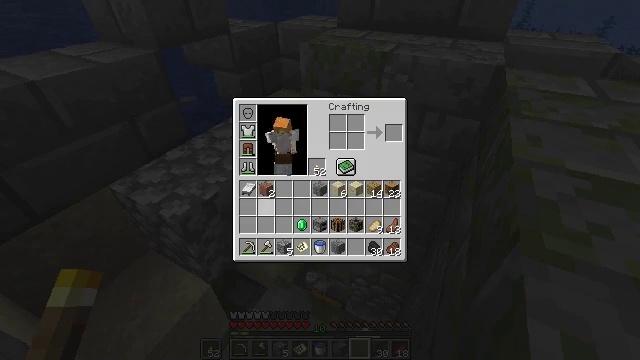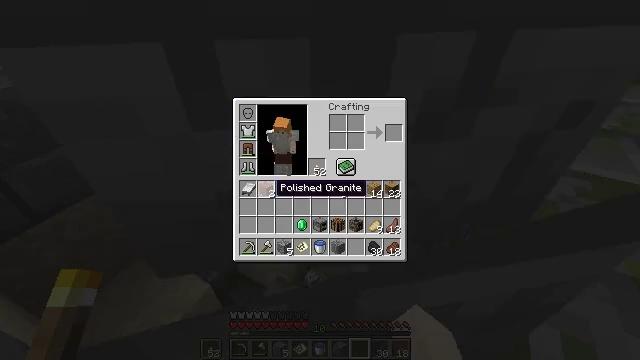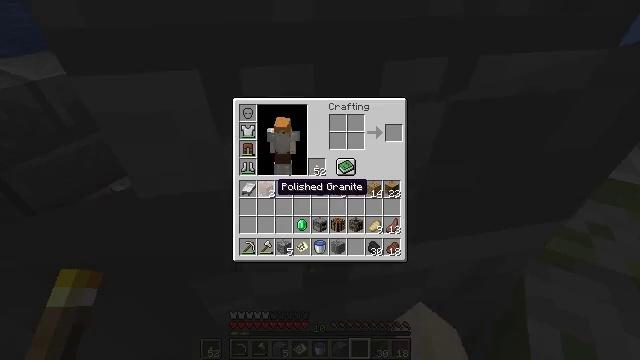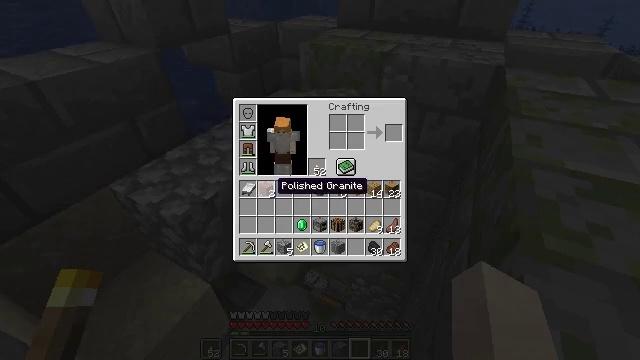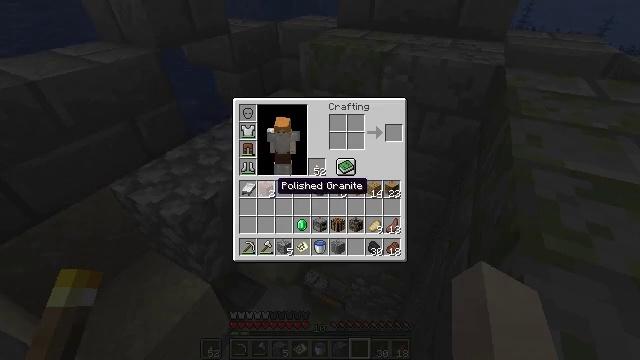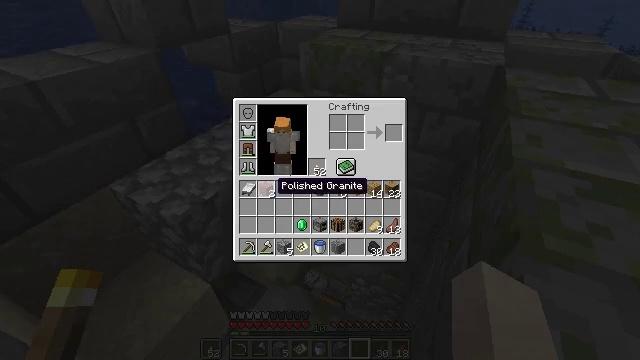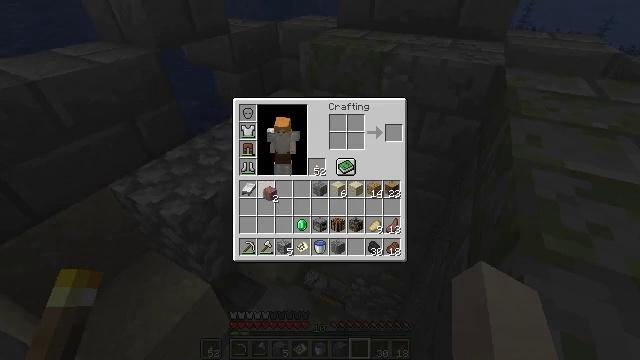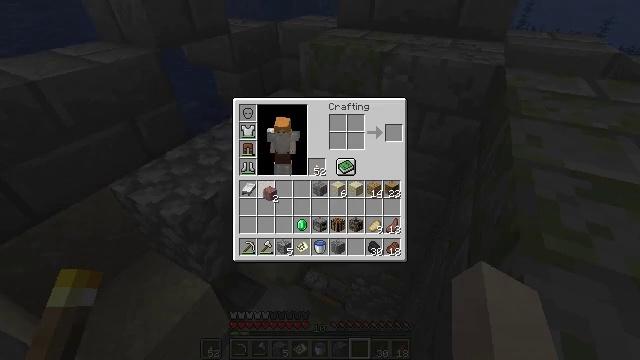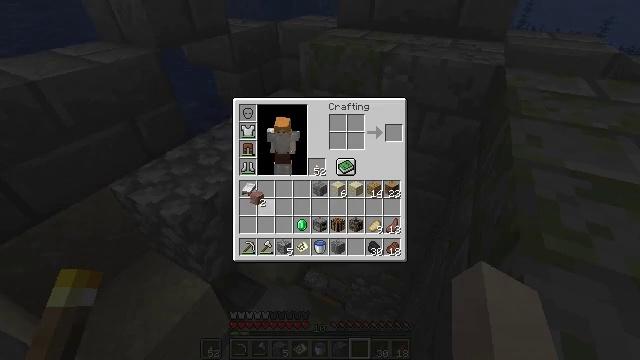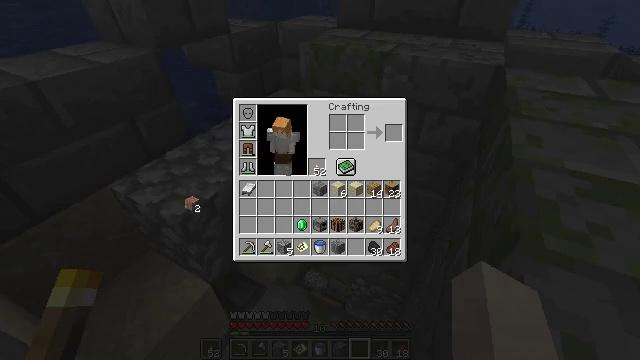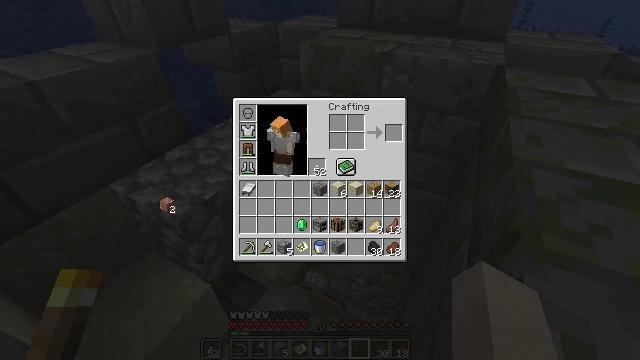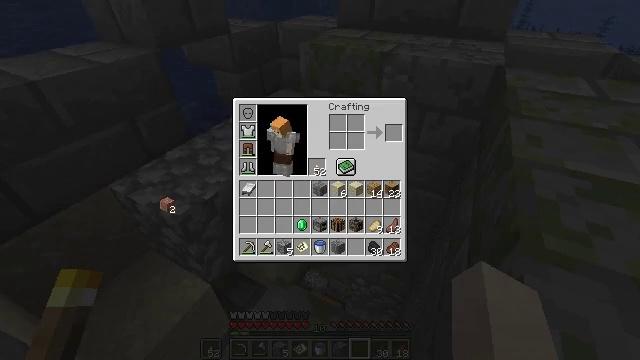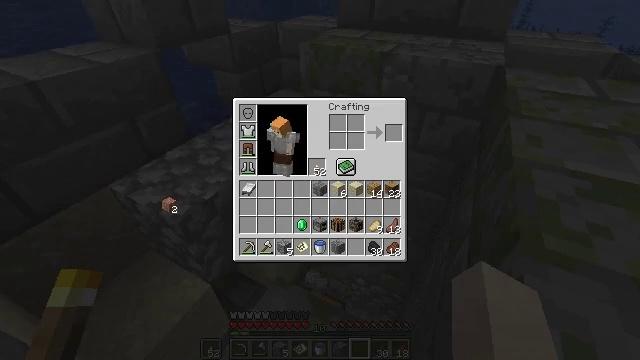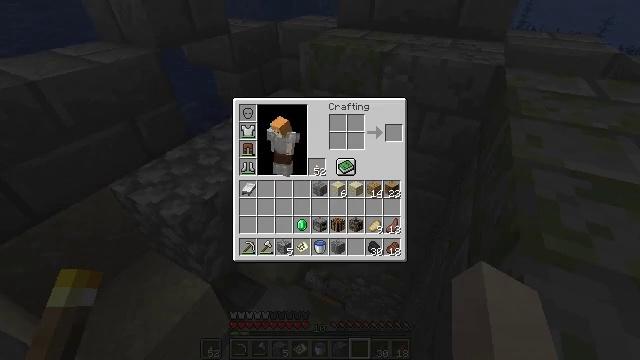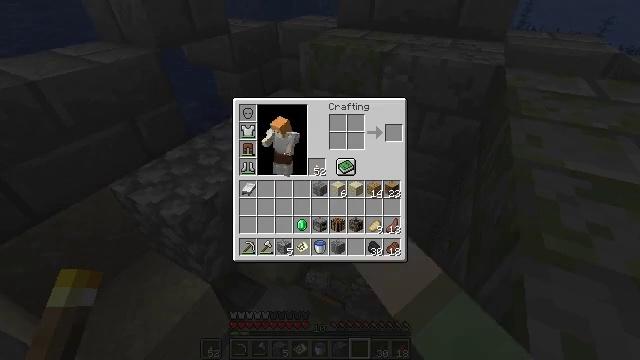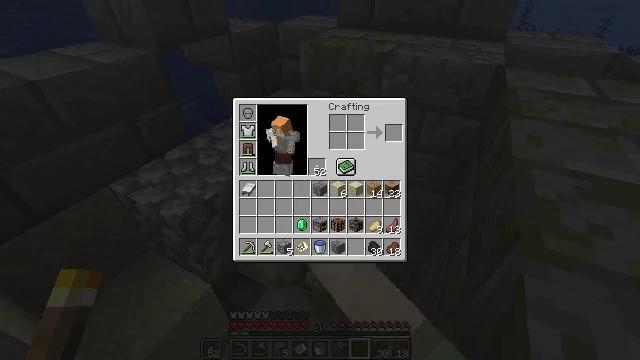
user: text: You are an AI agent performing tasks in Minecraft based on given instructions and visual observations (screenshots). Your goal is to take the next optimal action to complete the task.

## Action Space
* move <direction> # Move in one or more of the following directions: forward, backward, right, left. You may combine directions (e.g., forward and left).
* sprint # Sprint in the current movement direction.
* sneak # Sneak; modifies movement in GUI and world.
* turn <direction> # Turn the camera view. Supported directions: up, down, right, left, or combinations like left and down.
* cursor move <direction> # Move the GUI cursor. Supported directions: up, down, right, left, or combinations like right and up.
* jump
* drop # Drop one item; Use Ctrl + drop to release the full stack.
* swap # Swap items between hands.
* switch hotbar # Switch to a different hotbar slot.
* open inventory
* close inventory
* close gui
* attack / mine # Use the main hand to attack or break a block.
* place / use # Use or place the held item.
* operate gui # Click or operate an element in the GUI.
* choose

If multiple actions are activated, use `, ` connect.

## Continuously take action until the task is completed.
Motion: motion action
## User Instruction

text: Drop a polished granite block.
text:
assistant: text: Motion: open gui
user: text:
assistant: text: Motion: no_op
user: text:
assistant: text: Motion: no_op
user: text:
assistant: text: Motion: no_op
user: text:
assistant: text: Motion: no_op
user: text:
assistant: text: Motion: operate gui
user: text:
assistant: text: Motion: operate gui
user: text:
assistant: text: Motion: cursor move left
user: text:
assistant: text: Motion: cursor move left
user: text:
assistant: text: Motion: cursor move left
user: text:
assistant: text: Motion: operate gui
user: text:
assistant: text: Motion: operate gui
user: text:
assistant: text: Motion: cursor move right
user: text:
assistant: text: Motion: cursor move right and up
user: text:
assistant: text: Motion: no_op
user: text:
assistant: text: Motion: no_op
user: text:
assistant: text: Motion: cursor move right
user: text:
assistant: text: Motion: no_op